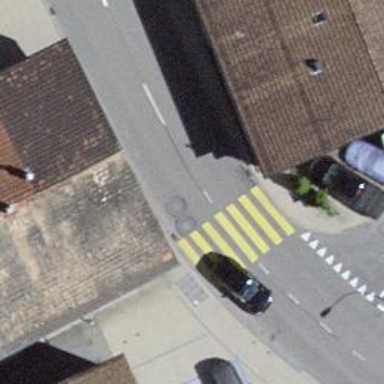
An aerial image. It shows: Zebra crossing on the road.